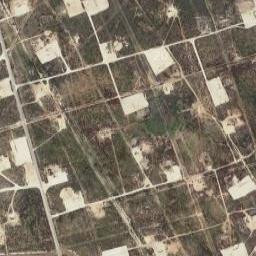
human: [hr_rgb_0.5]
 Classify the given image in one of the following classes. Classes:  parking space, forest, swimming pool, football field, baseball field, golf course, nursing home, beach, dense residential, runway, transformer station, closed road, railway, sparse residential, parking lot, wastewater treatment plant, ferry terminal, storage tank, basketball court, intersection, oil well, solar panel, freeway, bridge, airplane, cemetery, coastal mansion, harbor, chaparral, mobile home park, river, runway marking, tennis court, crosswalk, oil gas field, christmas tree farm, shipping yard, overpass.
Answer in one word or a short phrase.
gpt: oil gas field